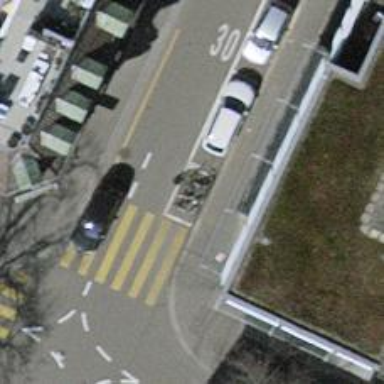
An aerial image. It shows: Bicycle parking area with stands.